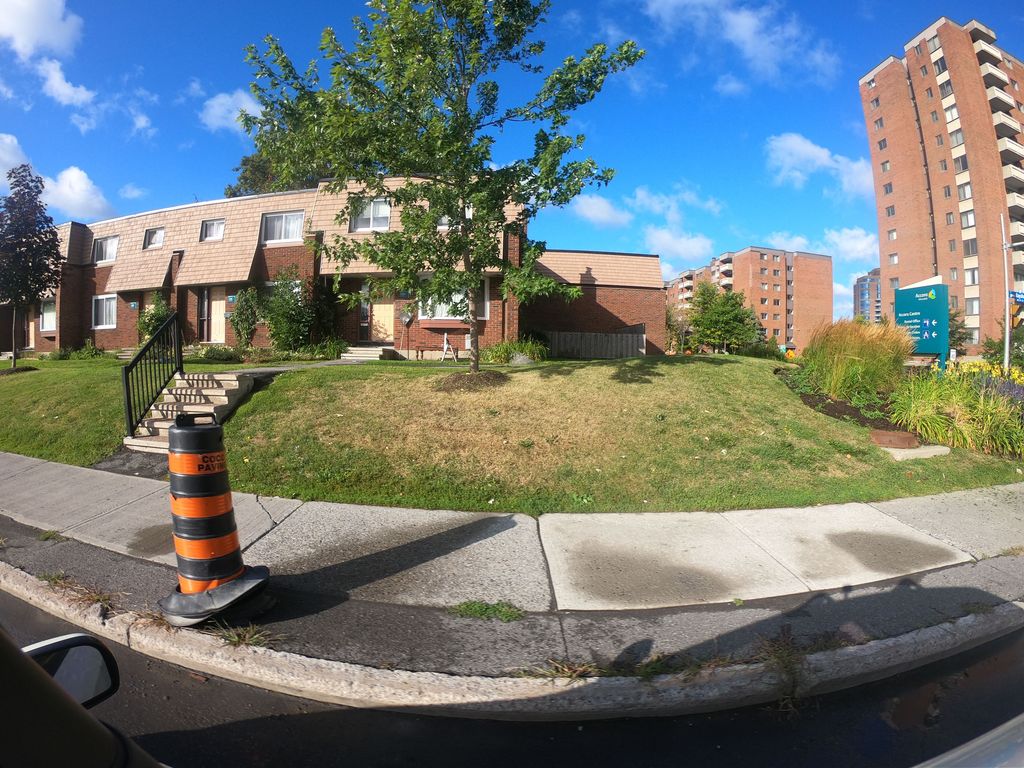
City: ottawa-gatineau